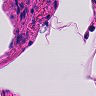
Metastatic tissue present: no